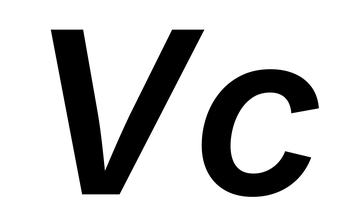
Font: Inter-Italic_SemiBold_Italic